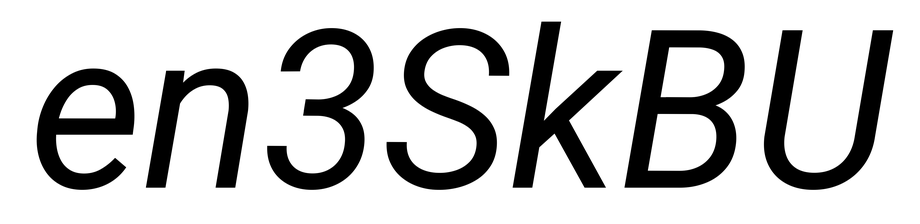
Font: Roboto-Italic_Italic